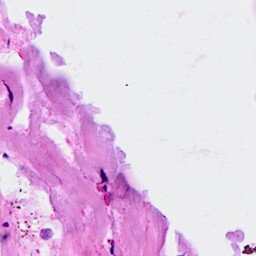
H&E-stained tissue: Breast